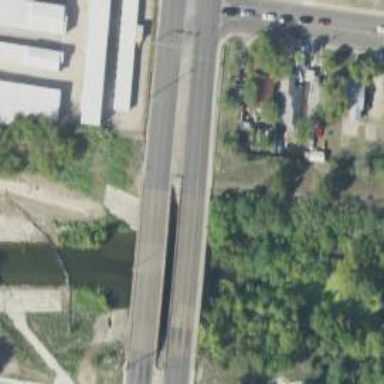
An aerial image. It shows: Primary highway crossing over bridge.